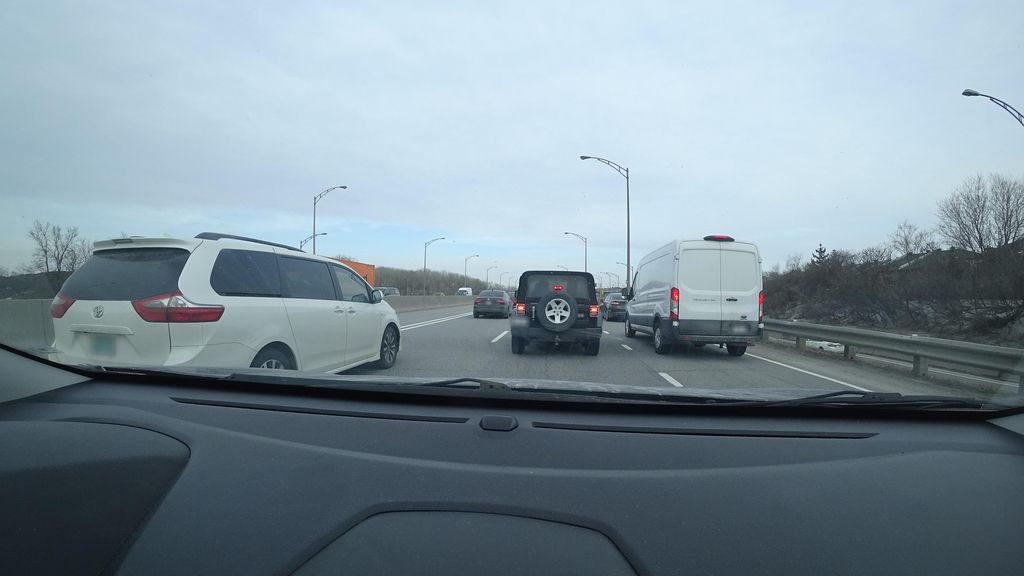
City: montreal